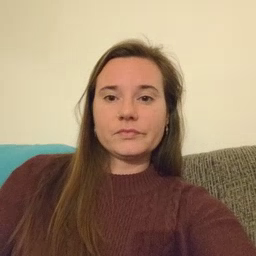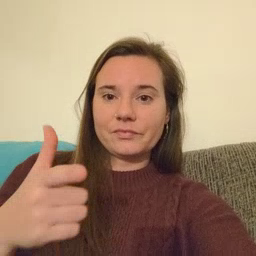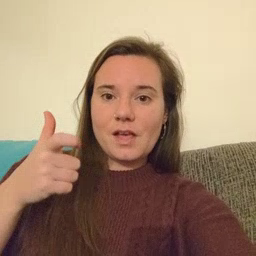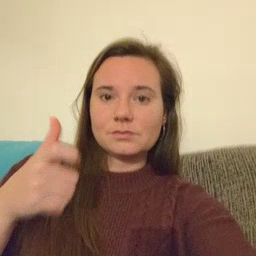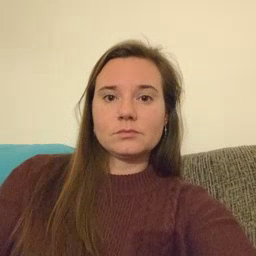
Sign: fast